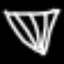
Label: diamond